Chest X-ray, PA view. Patient: 26 years old, sex F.
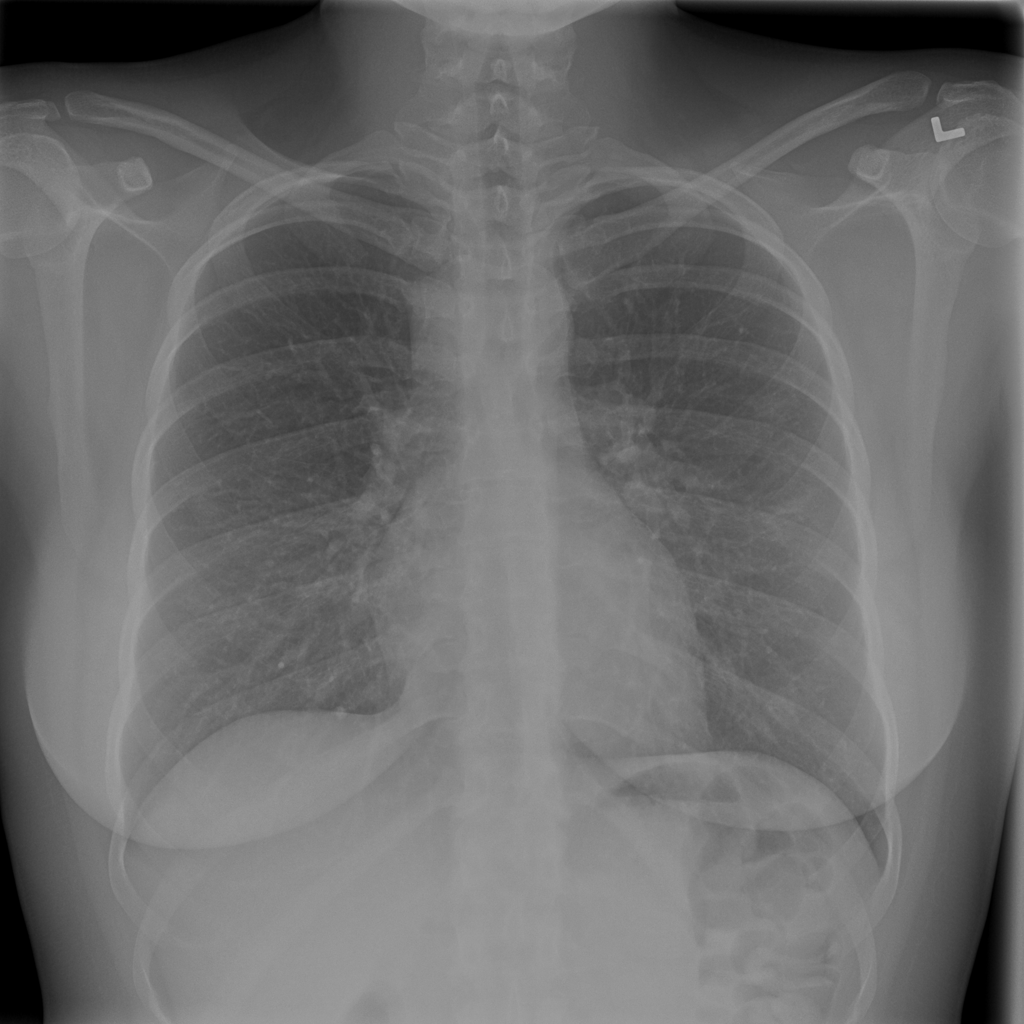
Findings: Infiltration